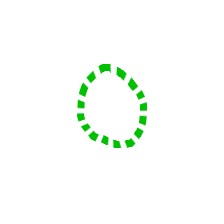
Shape: circle